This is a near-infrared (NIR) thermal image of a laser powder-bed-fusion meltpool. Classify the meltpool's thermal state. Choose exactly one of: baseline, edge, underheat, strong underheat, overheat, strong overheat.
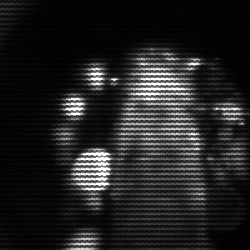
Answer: strong underheat